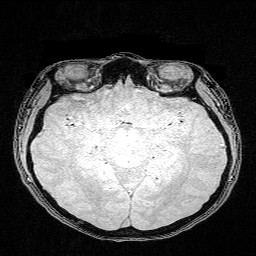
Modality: FLASH
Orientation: coronal
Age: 24
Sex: female